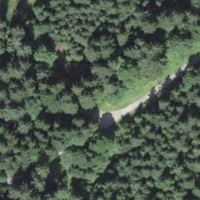
EUNIS habitat code: 43
Species observed at this site:
Tussilago farfara